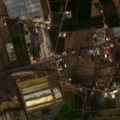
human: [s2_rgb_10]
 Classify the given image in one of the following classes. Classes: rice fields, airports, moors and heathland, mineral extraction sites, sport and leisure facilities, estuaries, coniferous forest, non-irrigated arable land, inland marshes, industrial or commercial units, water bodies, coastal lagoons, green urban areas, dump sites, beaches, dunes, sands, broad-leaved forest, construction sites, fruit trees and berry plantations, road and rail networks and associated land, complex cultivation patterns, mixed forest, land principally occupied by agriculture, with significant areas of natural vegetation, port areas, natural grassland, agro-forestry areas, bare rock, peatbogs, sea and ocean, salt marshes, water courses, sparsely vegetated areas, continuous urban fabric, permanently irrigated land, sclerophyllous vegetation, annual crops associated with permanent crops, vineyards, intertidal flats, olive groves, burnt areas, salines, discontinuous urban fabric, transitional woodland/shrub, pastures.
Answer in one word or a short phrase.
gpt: permanently irrigated land, fruit trees and berry plantations, pastures, complex cultivation patterns, salines